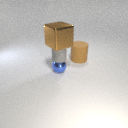
large brown rubber cylinder behind small blue metal sphere